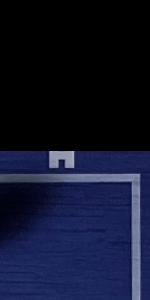
Label: Empty